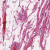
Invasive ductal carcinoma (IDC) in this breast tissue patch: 0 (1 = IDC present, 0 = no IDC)